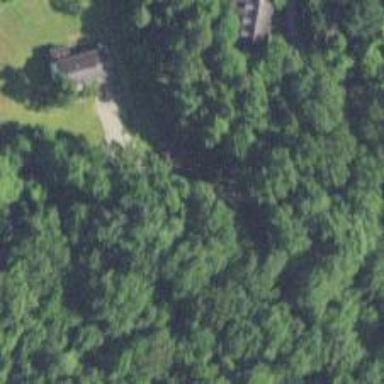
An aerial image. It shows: Driveway leading to service road.